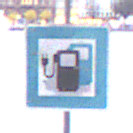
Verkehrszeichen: LadestationFuerElektrofahrzeuge
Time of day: MorningAfternoon
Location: Outdoor (Urban)
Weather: Overcast
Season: NotSpecified
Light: Natural